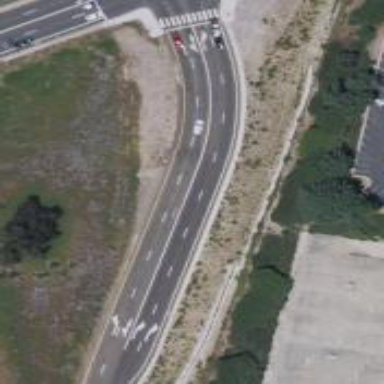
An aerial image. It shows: Motorway link.